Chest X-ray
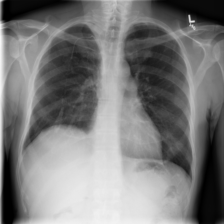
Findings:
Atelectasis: negative
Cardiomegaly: negative
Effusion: negative
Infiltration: positive
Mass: negative
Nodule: negative
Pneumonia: negative
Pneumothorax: negative
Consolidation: negative
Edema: negative
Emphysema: negative
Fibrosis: positive
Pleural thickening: negative
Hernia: negative